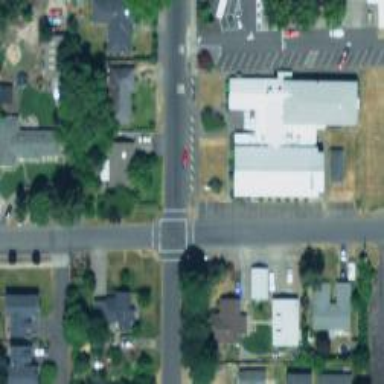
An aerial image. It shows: Marked road crossing.